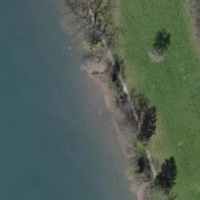
EUNIS habitat code: 14
Species observed at this site:
Aesculus hippocastanum